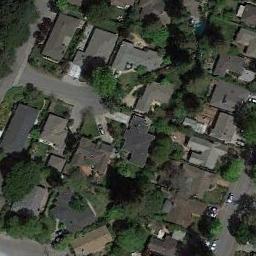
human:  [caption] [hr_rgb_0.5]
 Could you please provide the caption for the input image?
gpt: Many trees and buildings are in medium residential area .

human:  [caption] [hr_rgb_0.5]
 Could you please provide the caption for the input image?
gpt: The dense medium residential area has lots of neatly arranged houses and some trees are among these houses .

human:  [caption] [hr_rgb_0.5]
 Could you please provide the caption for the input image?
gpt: The medium residential is on the grass next to some trees and road .

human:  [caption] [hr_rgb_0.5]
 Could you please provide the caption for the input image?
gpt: There aren't many houses in the mid-sized area .

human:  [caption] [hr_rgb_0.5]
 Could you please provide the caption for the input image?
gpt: There are many buildings and some green trees on the medium residential area .